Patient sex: M
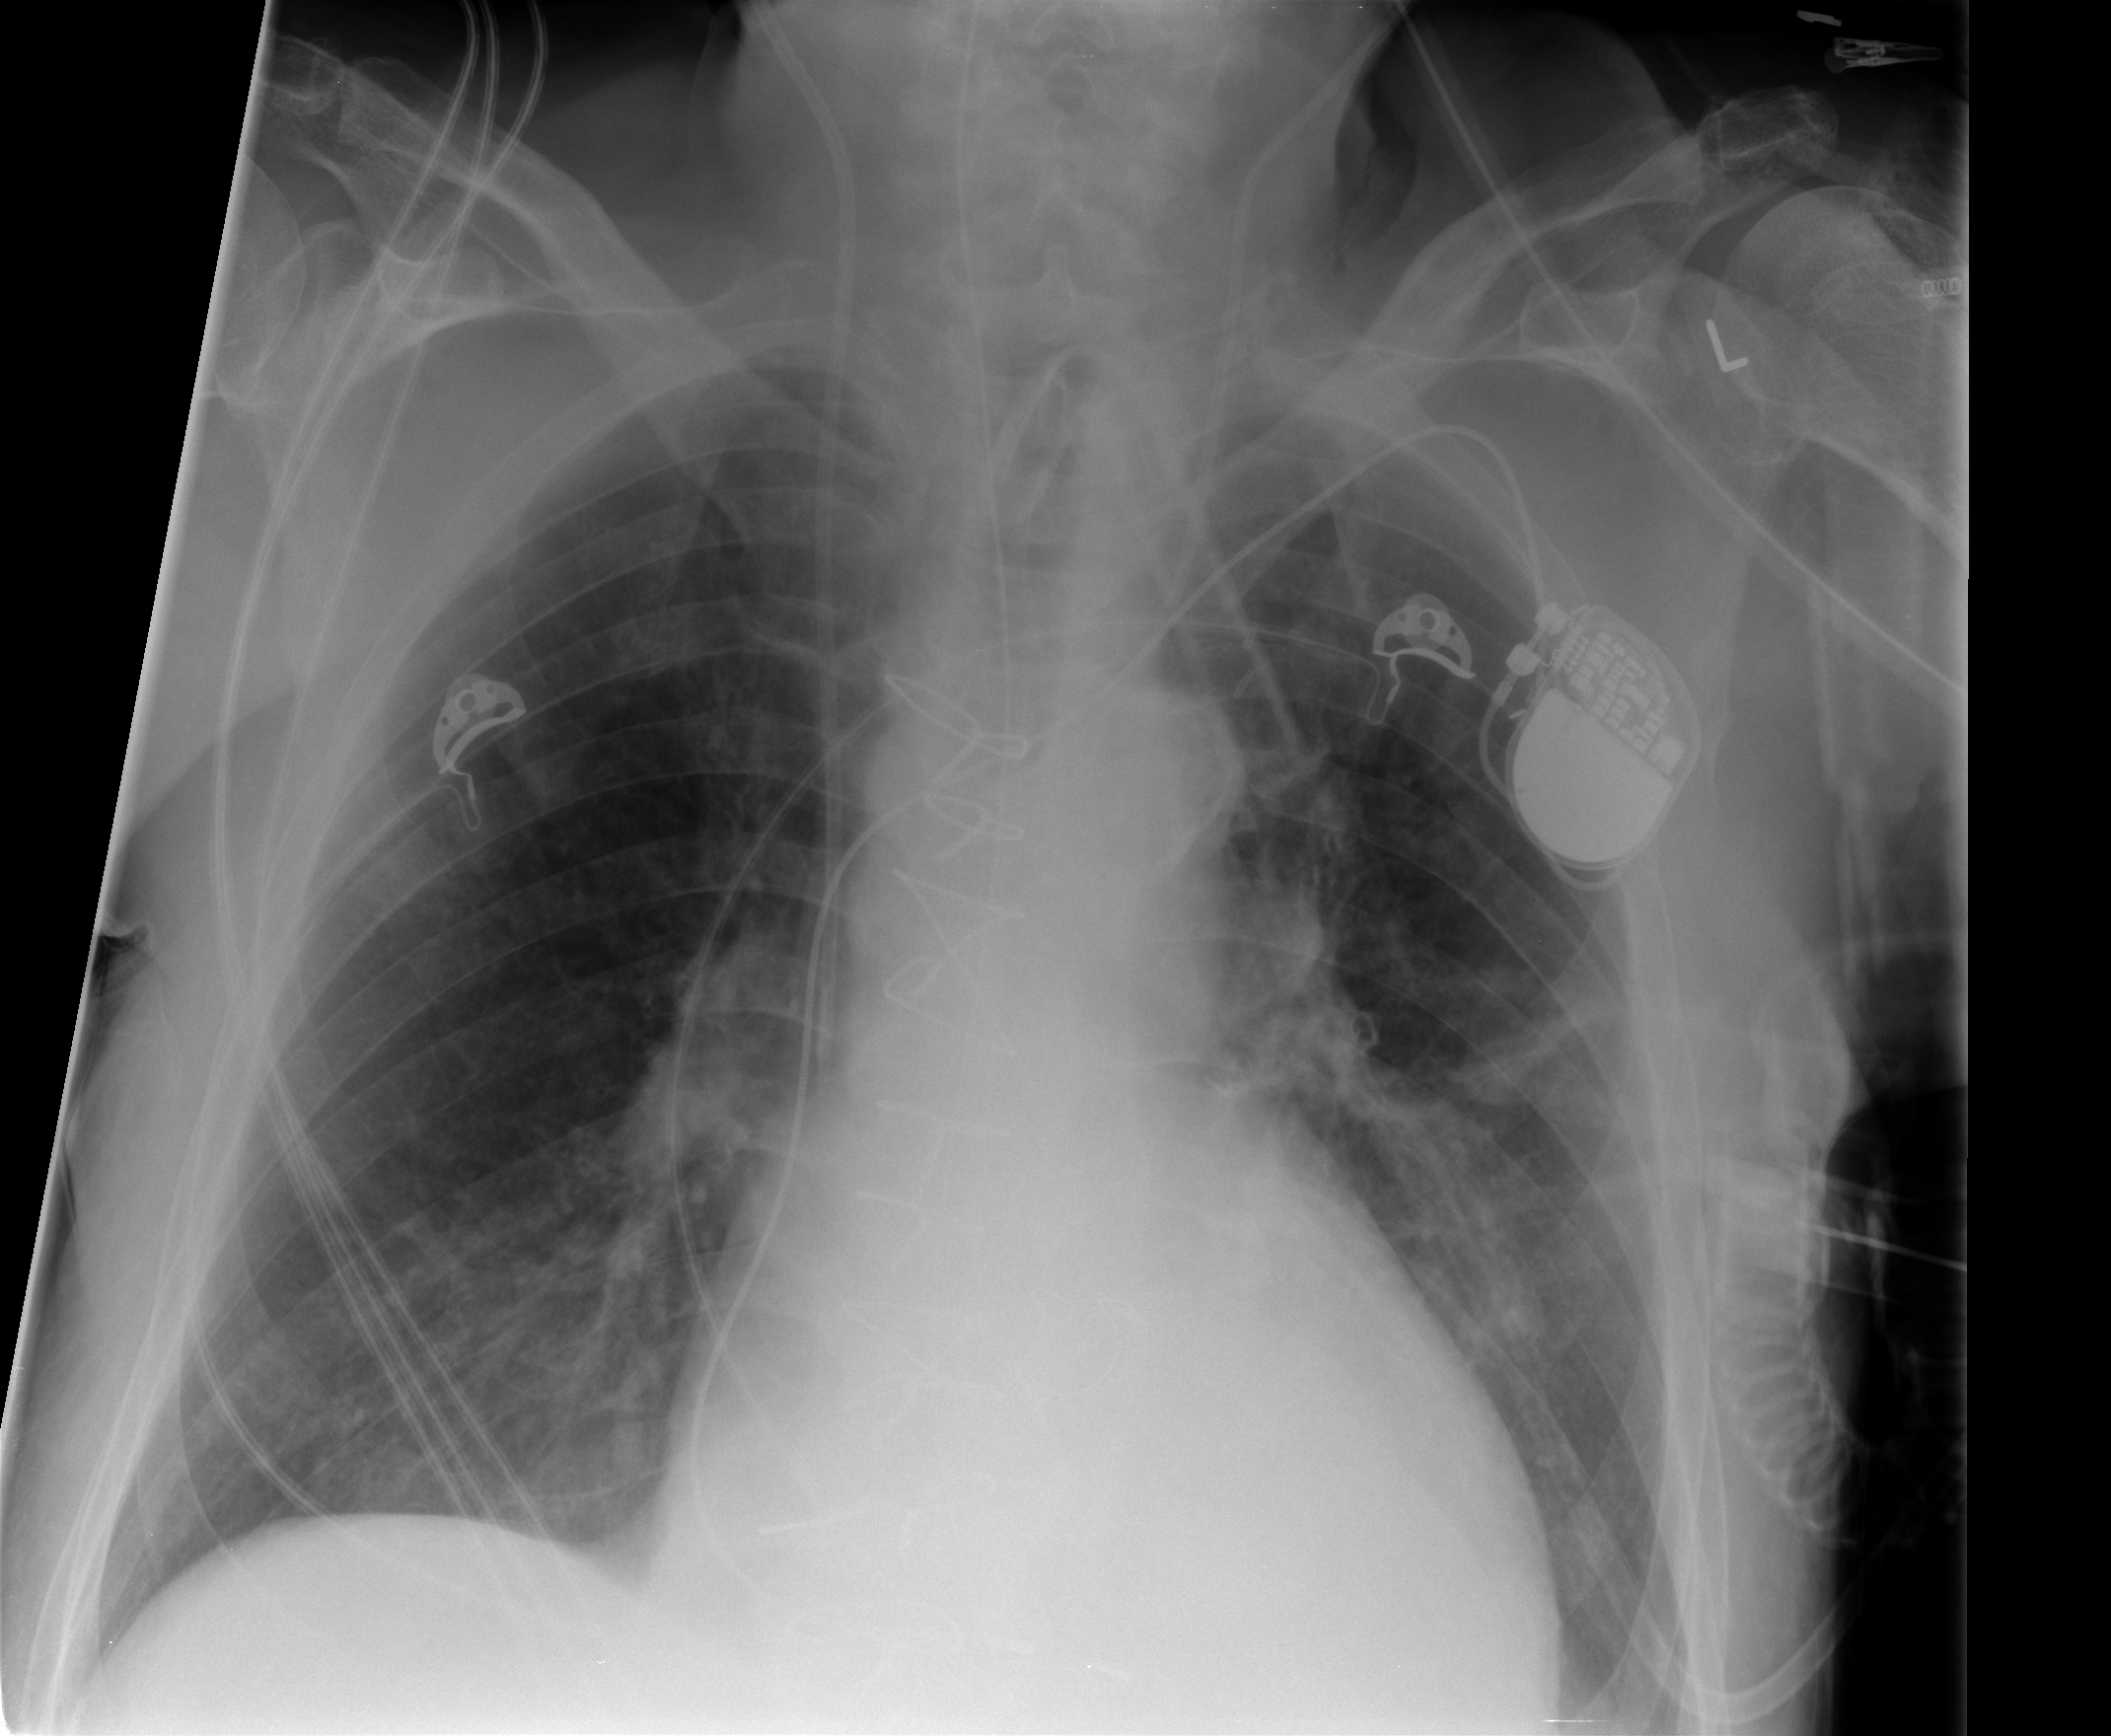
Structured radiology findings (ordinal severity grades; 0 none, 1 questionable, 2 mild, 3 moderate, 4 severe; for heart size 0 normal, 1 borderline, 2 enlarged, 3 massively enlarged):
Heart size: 2
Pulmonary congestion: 2
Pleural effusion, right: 1
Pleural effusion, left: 0
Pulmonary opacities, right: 2
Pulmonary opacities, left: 0
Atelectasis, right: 2
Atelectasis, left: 1